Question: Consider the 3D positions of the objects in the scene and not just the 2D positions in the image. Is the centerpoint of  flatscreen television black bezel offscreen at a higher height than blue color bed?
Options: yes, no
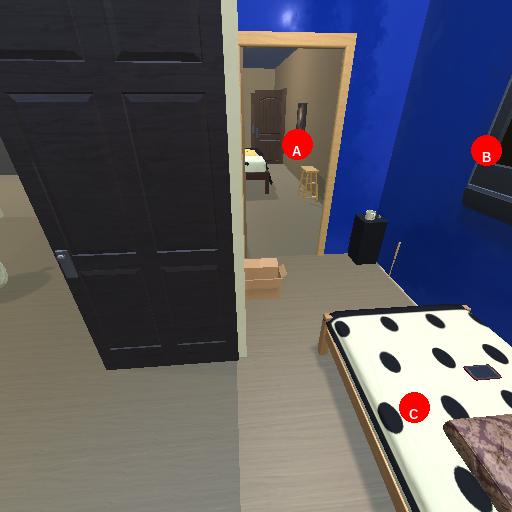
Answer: yes